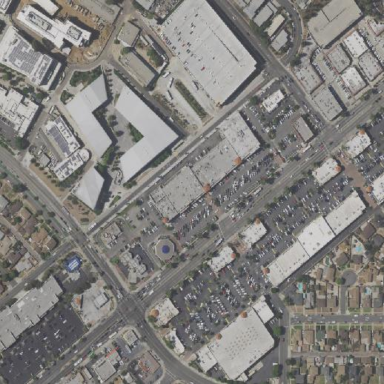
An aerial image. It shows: Retail area.